Interaction volume radius: 10 \u00c5
Interaction volume height: 20 \u00c5
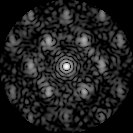
Disorder parameter: 0.5945